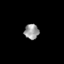
Tissue: skin
Cell type: Epithelial cells
Senescence score: 0.2471
Nuclear area (px): 213
Mean DAPI intensity: 156.192